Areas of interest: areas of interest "Factory"
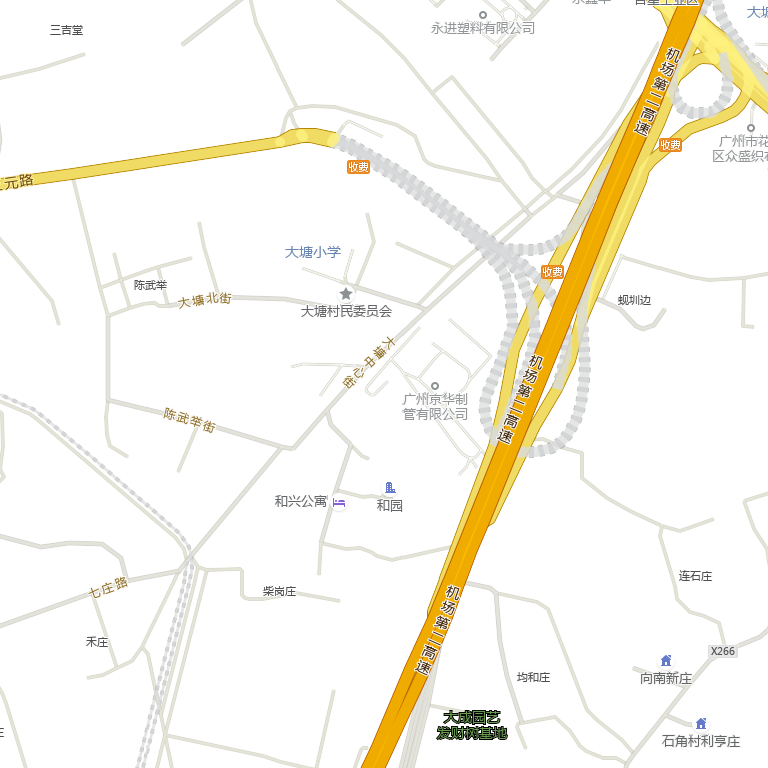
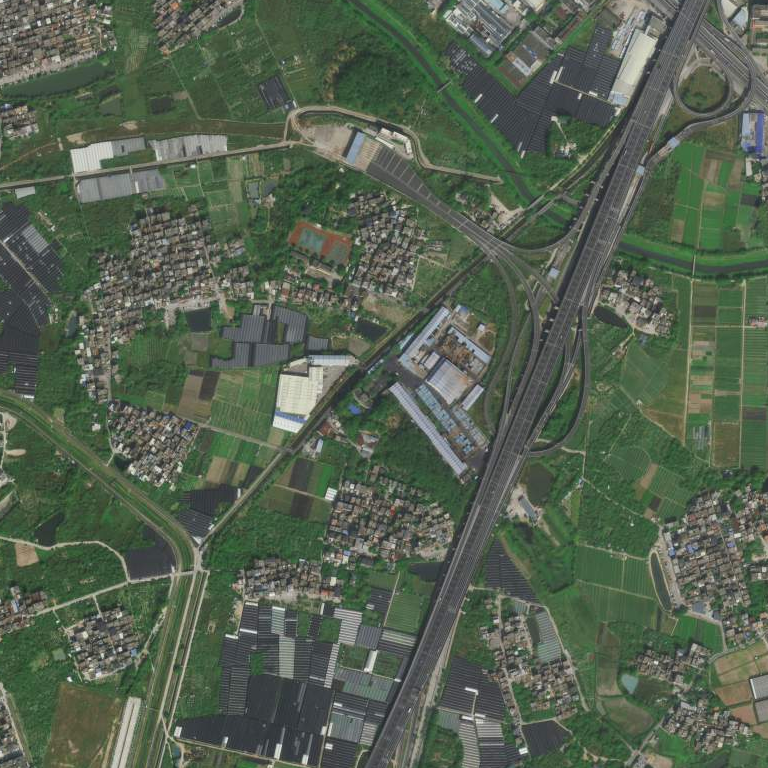